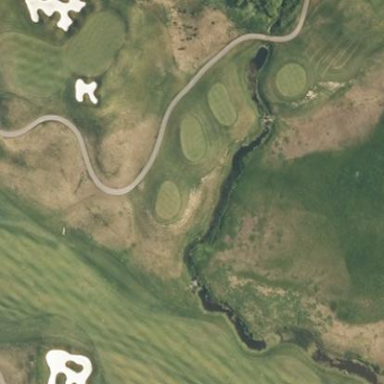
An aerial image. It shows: Rough area on grassy golf course.